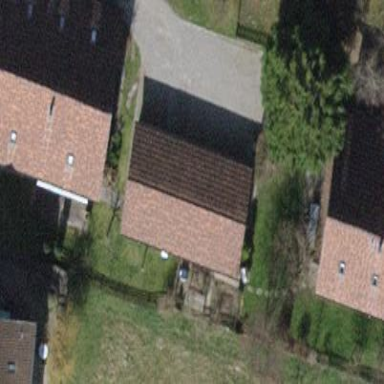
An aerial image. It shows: Group of garages.